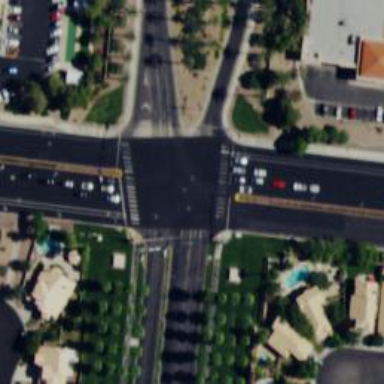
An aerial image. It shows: Solid stop line on the road.